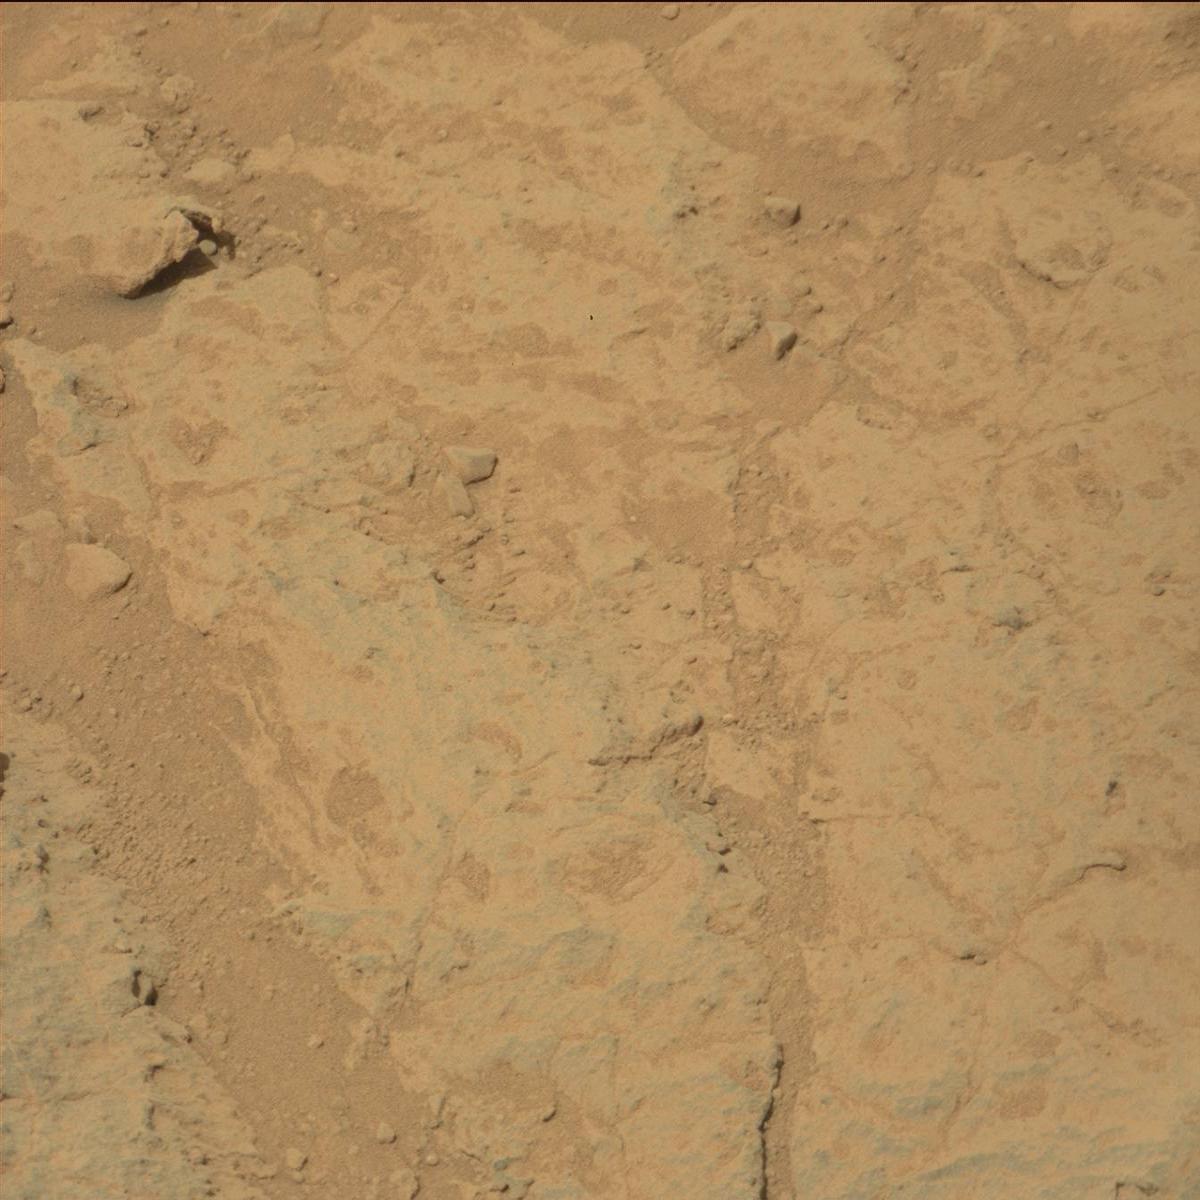
Terrain classes present: Bedrock, Rock, Sand / Soil